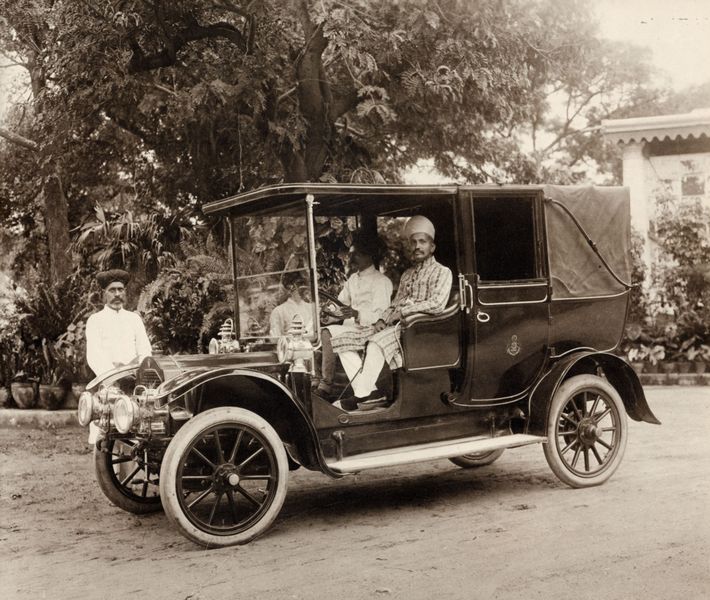
Titel: Adeliger im Auto
Künstler: Raja Lala Deen Dayal
Schlagwörter: baum, blätter, kopf, mann, schatten, bäume, menschen, sitzen, blumen, fenster, grau, hell, hut, jahrhundertwende, lampen, licht, männer, schwarz, strasse, tür, weiss, dach, gebäude, haus, park, weg, alt, bart, schnurrbart, diener, geschichte, stehen, steine, portrait, porträt, pfad, sonne, reich, adel, pflanzen, räder, garten, japan, moderne, platz, speichen, scheinwerfer, sepia, auto, rad, wagen, stufe, platte, foto, fotografie, töpfe, orient, orientalisch, asien, schwarz-weiss, asiatisch, photo, auffahrt, einfahrt, fahrer, indien, turban, oldtimer, arabien, reifen, automobil, fahrzeug, lenkrad, kolonie, turbane, markise, faltdach, dschungel, pergola, verdeck, gefährt, sari, pkw, kaste, pakistan, fremde, tropen, kolonialstil, makiese, trittbrett, chauffeur, hindus, kastenwagen, reicher, turbans, 20. jahrhundert, 1900, plattenkamera, kotflügel